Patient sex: M
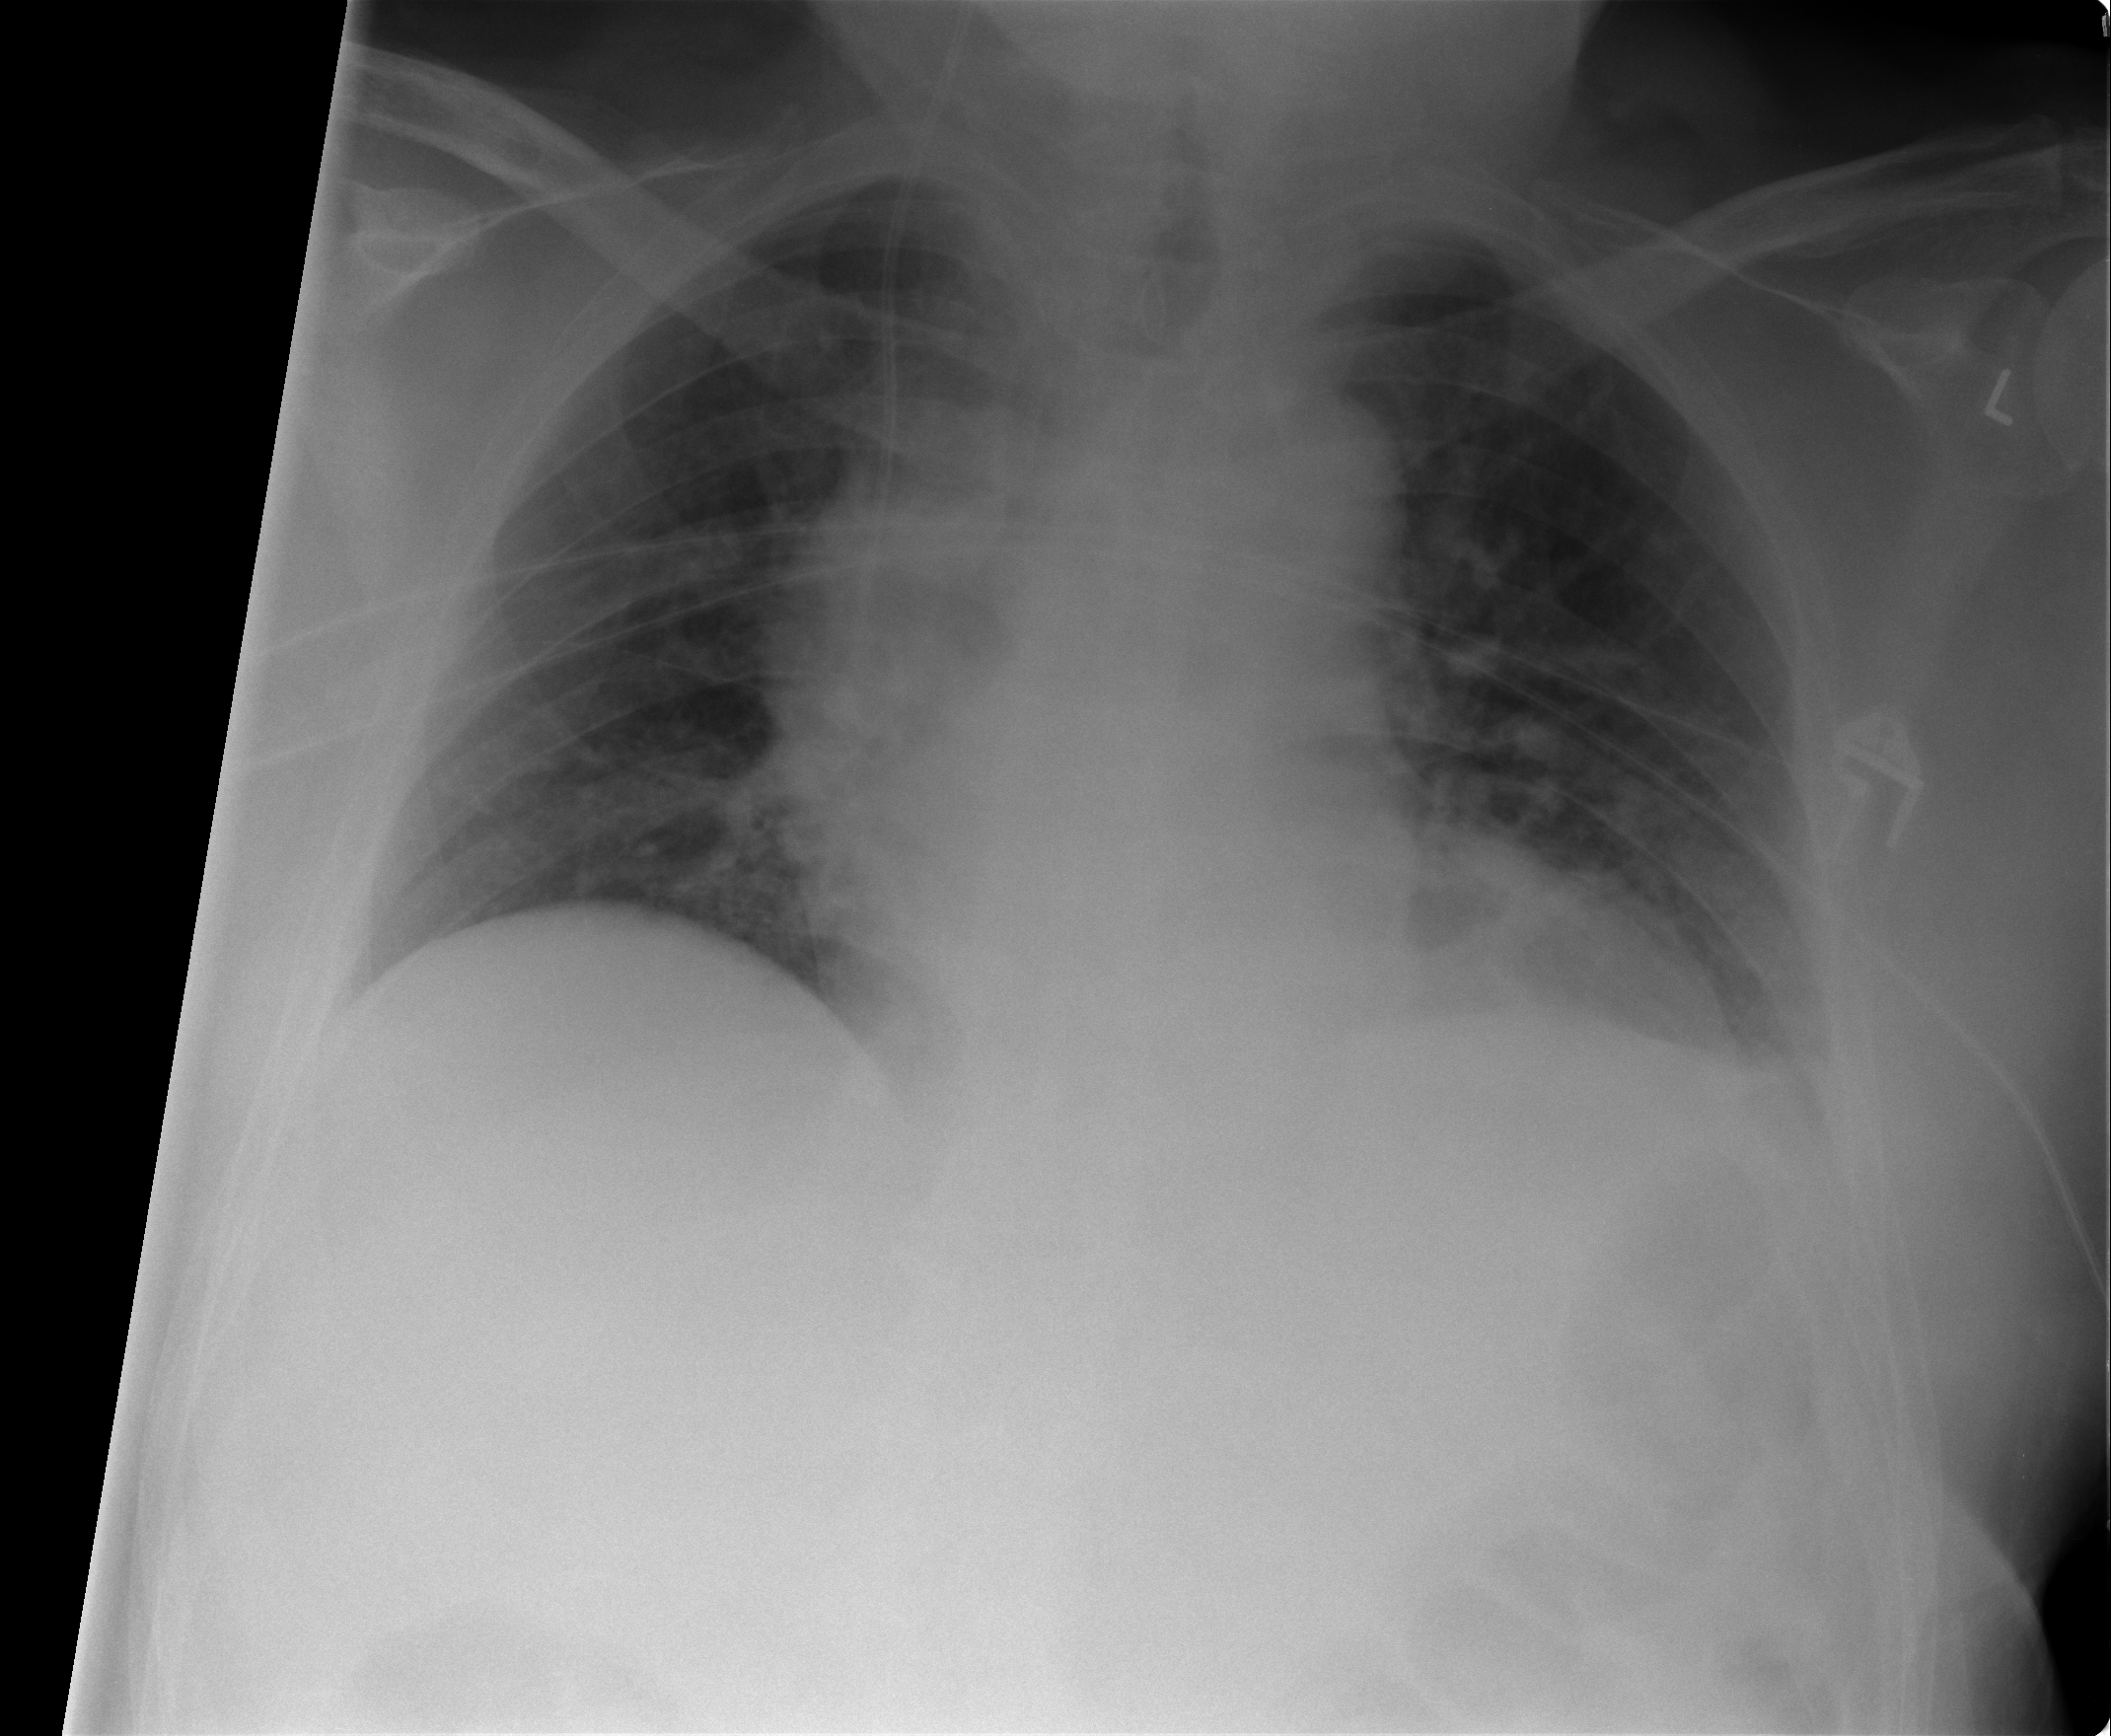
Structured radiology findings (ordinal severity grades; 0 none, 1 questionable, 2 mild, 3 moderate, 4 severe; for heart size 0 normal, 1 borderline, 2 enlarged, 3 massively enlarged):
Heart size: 2
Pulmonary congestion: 2
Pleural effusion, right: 0
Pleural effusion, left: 0
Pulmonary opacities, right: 0
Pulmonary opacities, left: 0
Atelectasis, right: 0
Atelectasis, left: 0